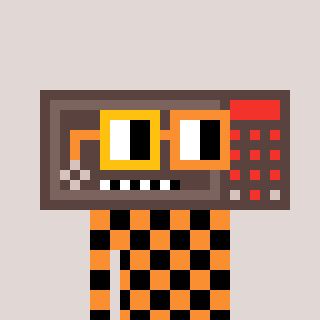
a pixel art character with square yellow and orange glasses, a wallsafe-shaped head and a orange-colored body on a warm background